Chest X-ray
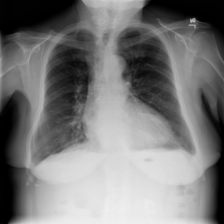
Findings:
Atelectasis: negative
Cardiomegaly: negative
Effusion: negative
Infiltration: negative
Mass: negative
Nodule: negative
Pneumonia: negative
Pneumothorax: negative
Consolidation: negative
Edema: negative
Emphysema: negative
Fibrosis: negative
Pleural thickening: negative
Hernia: negative